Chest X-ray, AP view. Patient: 58 years old, sex M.
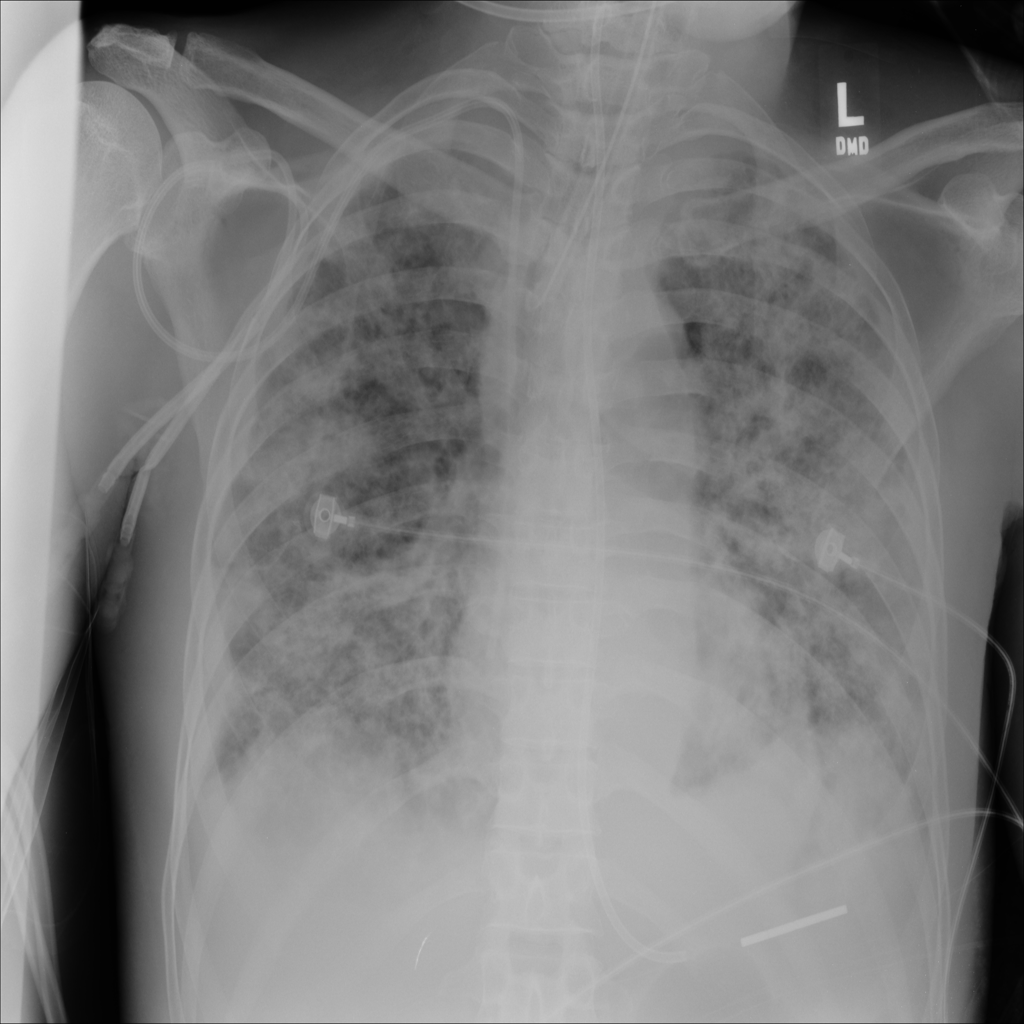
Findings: Infiltration